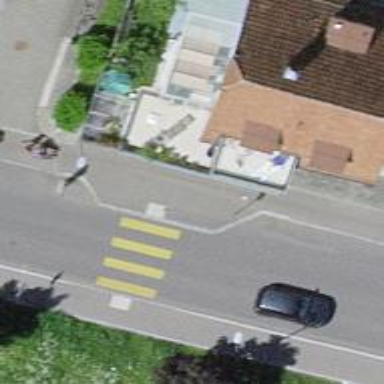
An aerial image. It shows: Uncontrolled road crossing.